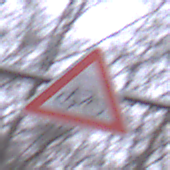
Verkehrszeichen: RadverkehrLinks
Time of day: Midday
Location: Outdoor (Nature)
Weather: Overcast
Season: Autumn
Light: Natural